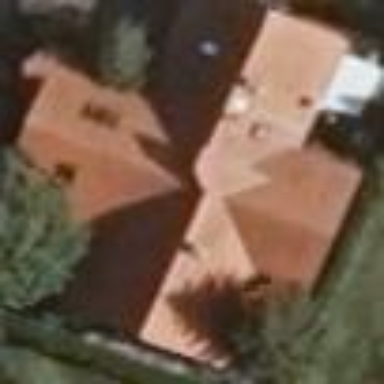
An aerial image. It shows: Gabled roofed house.